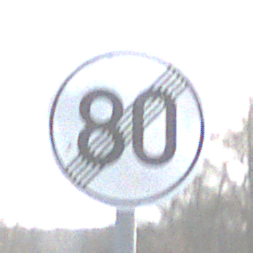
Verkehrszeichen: EndeGeschwindigkeit80
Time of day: MorningAfternoon
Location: Outdoor (Nature)
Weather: PartlyCloudy
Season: NotSpecified
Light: Natural